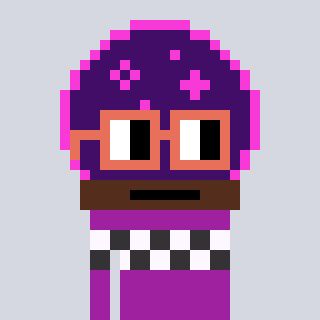
a pixel art character with square orange glasses, a crystalball-shaped head and a magenta-colored body on a cool background